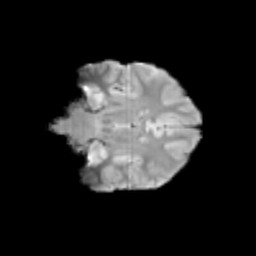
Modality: T2w
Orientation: coronal
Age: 12
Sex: female
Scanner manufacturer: siemens
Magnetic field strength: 3 T
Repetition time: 3.8 s
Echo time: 0.07 s